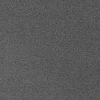
Atmospheric dust classification: dusty